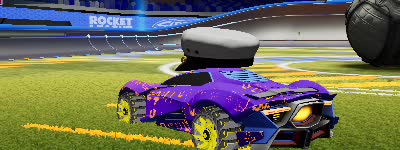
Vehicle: werewolf